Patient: sex F, age 39
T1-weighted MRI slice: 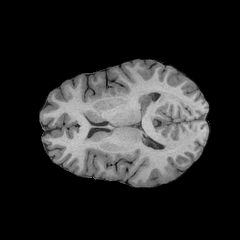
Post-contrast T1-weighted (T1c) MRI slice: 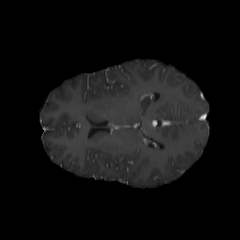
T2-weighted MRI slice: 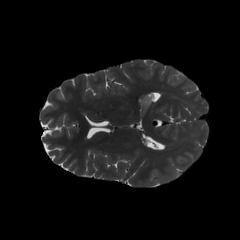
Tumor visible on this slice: yes
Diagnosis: Astrocytoma, IDH-mutant
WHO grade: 4